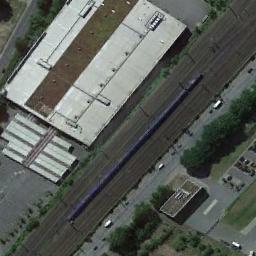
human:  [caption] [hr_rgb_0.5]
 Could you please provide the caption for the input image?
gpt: The railway is next to some trees and houses .

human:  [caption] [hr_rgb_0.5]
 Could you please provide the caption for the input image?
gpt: Many buildings of different shapes and sizes are beside the railway .

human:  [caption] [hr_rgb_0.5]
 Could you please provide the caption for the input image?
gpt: These railways have a train on the track and a white building is on one side of the railways .

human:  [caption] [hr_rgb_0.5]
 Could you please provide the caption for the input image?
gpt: There are about ten railway lines here .

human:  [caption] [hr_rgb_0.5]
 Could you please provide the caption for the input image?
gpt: There are some green bushes and buildings beside the railway .